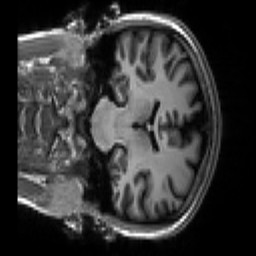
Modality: T1w
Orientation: coronal
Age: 19
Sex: female
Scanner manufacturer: siemens
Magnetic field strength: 3 T
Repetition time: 2.3 s
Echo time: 0.00266 s